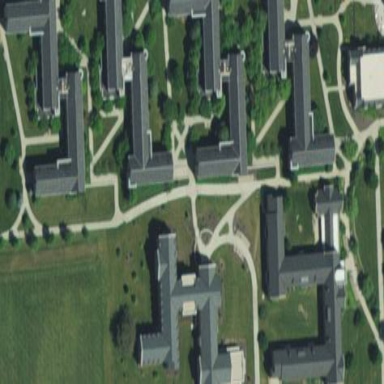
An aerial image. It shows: Dormitory building.